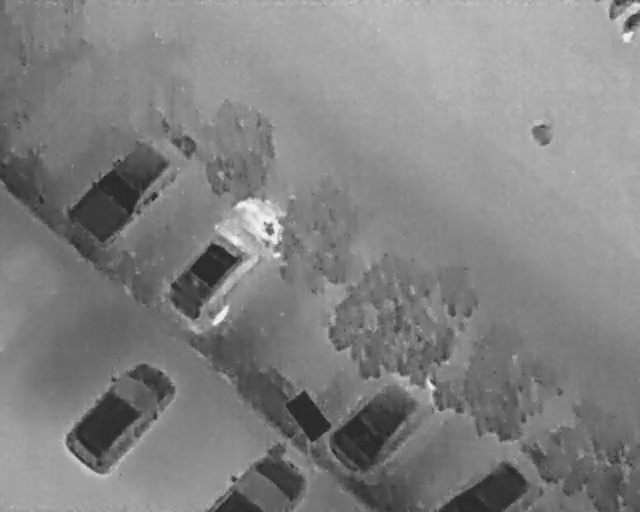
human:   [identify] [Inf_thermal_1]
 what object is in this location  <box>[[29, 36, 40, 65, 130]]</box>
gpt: <ref>1 large car at the center</ref>

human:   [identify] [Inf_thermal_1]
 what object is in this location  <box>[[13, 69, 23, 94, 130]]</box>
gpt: <ref>1 large car at the bottom left</ref>